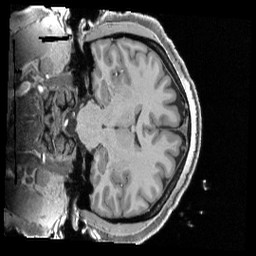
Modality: T1w
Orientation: coronal
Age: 28
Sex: female
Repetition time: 2.4 s
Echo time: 0.00222 s